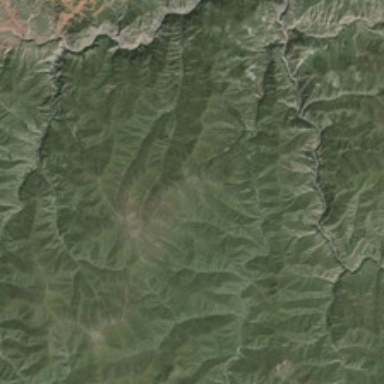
It is a piece of green mountain .